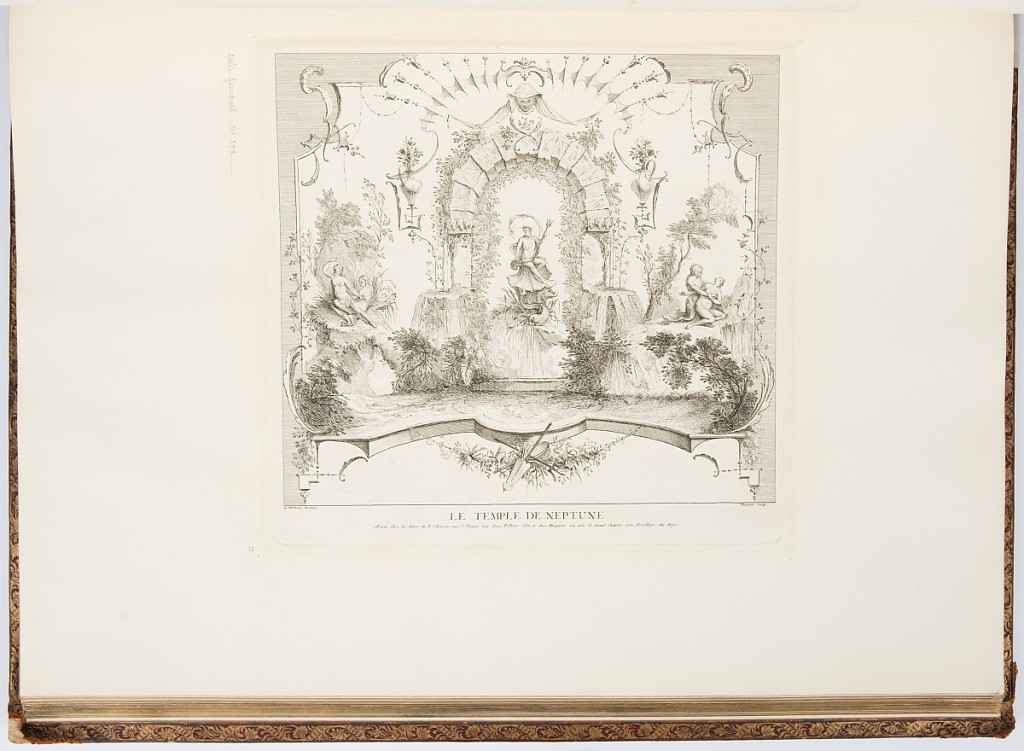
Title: LE TEMPLE DE NEPTUNE
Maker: Antoine Watteau, French, 1684–1721
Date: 1723-1735
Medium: Etching on laid paper
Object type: Bound print
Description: Vignette of a grotto with a statue of Neptune atop shells and dolphins in a fountain. To the left of the fountain are nymphs; to the right, an anguiped attacks a woman. The scene is set within an arabesque frame with reeds, scrolls, bat wing, vases, and a garland at the bottom with a trophy that includes a trident and a tambourine. The plate is signed.